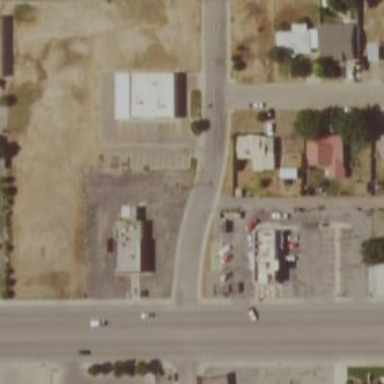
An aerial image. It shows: Alley classified as service road.